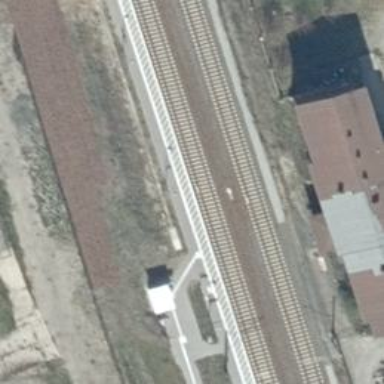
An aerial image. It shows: Public transport stop position along the railway.